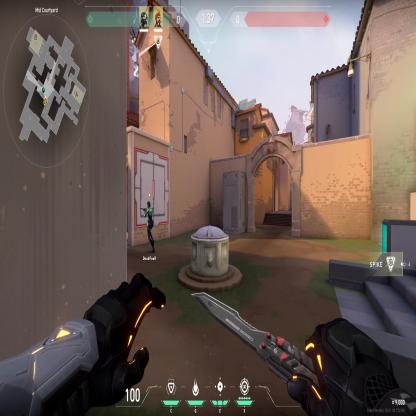
Label: teammate